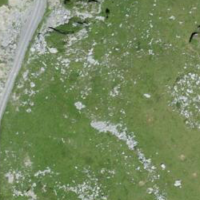
EUNIS habitat code: 26
Species observed at this site:
Dryas octopetala